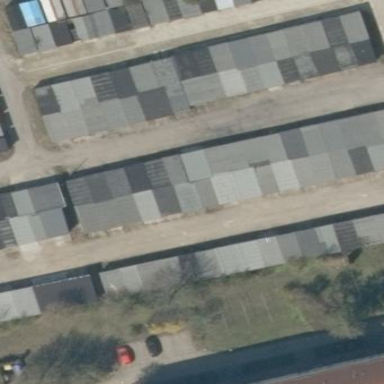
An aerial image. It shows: Group of garages.